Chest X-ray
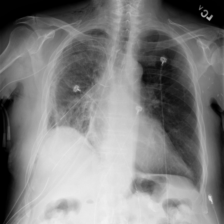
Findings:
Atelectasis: negative
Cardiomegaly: negative
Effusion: negative
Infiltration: negative
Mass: negative
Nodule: negative
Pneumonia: negative
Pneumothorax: negative
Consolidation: negative
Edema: negative
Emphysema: negative
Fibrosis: negative
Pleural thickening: negative
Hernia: negative